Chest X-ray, AP view. Patient: 60 years old, sex M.
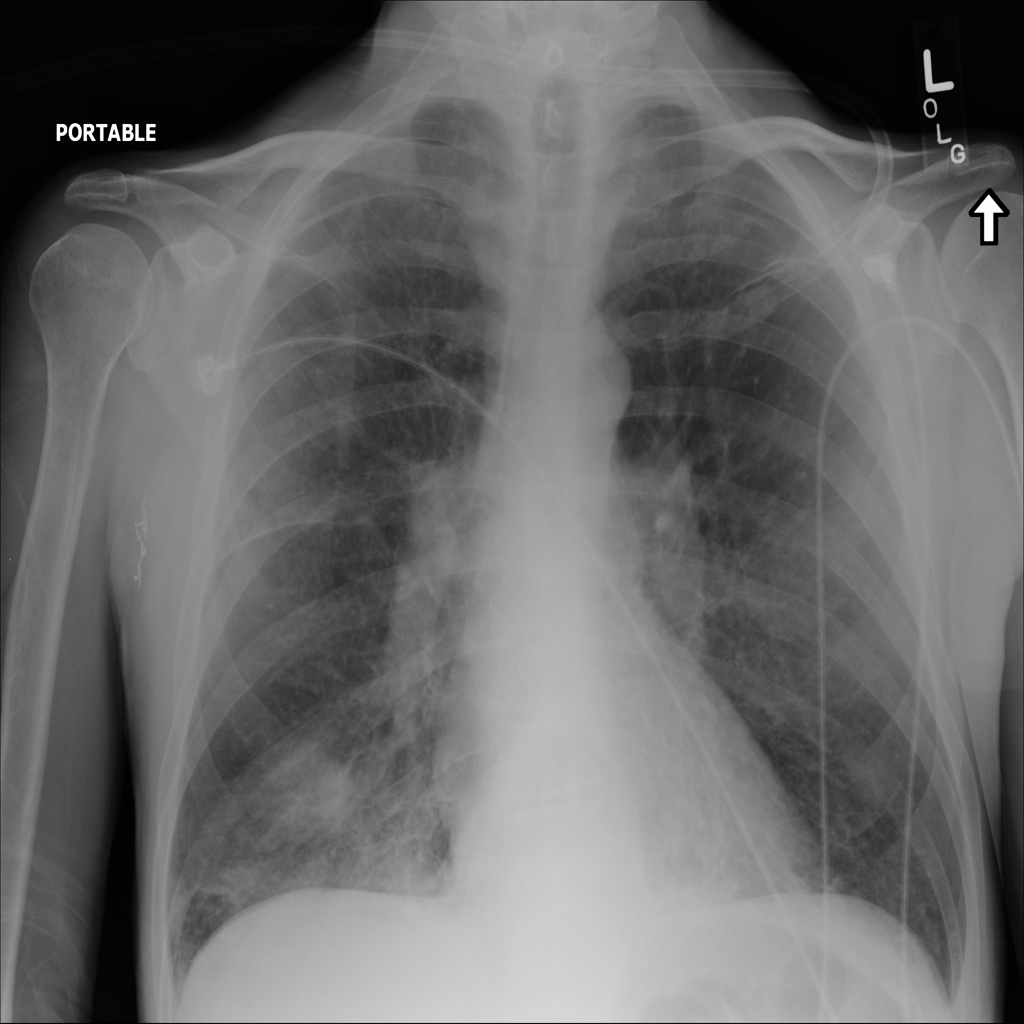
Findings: Infiltration